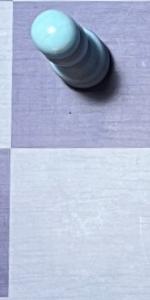
Label: Empty